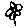
Label: flower